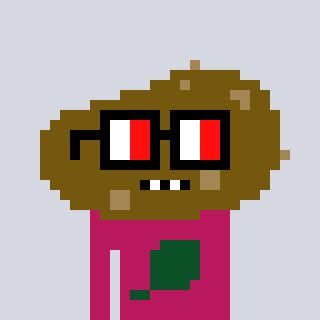
a pixel art character with square glasses with black frames and red eyes, a potato-shaped head and a darkpink-colored body on a cool background